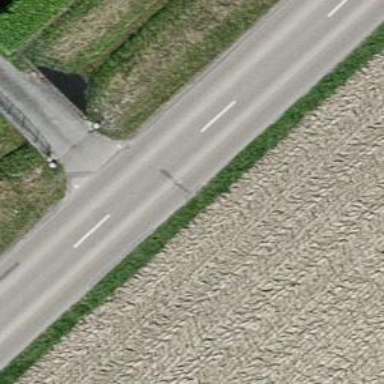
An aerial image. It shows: Secondary road.